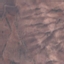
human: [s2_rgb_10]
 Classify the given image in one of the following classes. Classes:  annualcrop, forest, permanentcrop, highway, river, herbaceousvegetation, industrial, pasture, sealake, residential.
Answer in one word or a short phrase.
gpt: HerbaceousVegetation